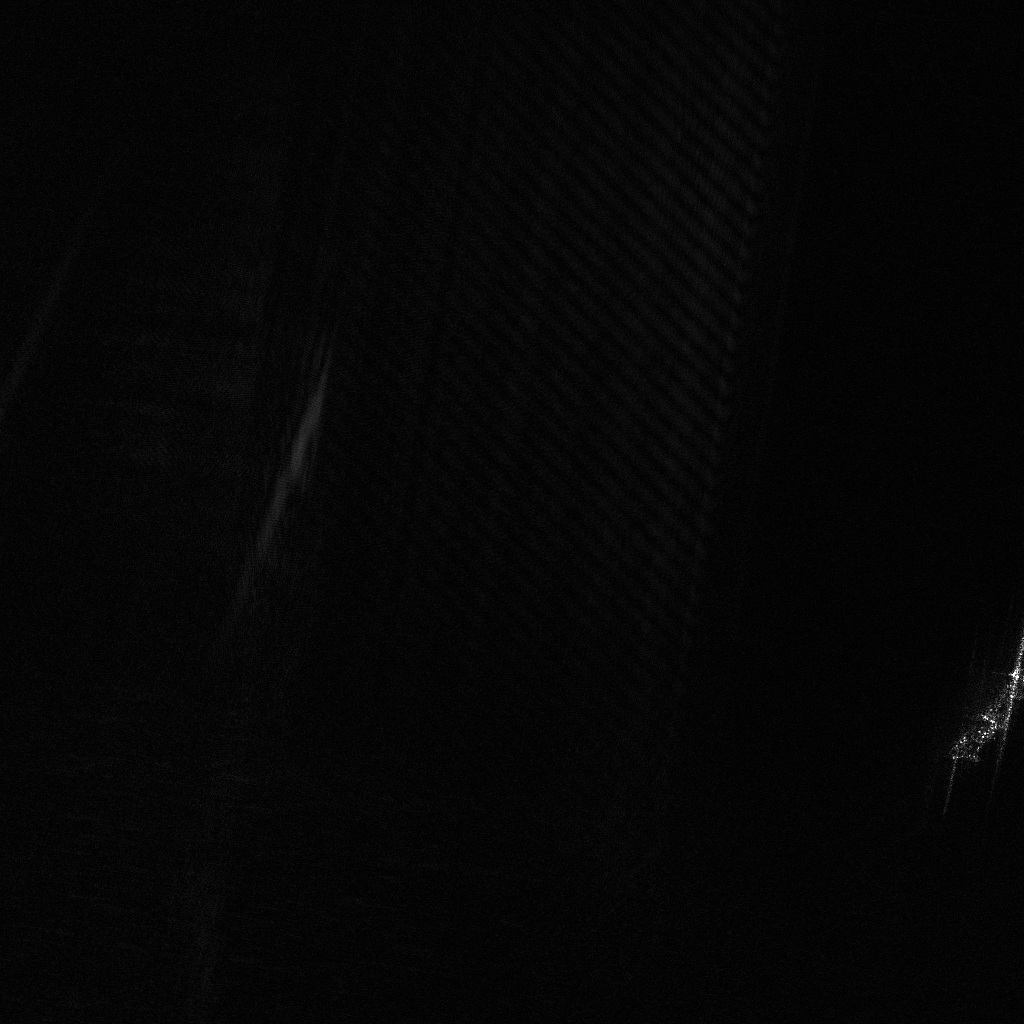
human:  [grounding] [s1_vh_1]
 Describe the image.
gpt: In the satellite image, there is  <ref>1 medium ore-oil </ref> <box>[[95, 63, 99, 74, 39]]</box> located at right.